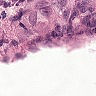
Metastatic tissue present: yes